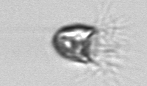
Label: Balanion